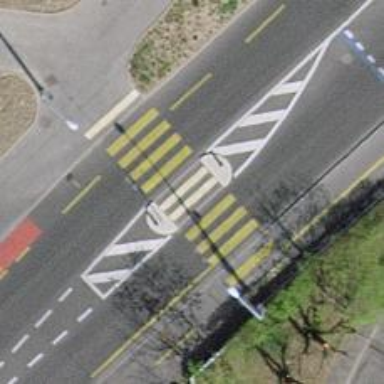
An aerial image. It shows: Uncontrolled zebra crossing with pedestrian island.